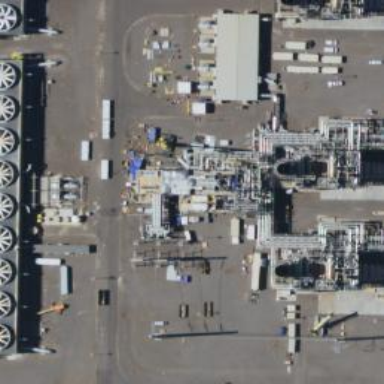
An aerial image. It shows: Gas-powered generator.